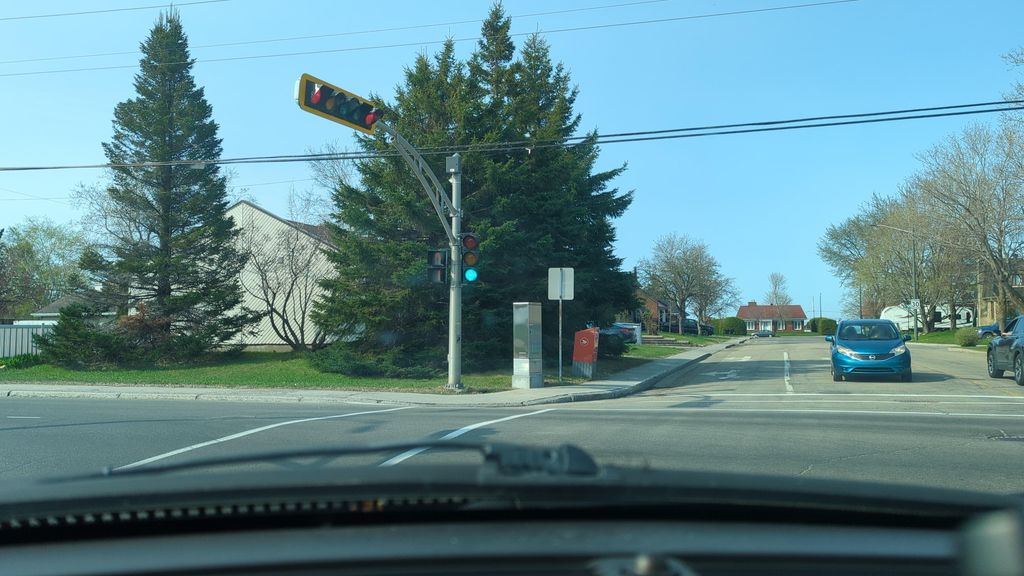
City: quebec_city